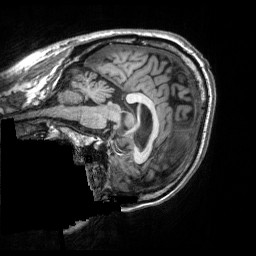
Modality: T1w
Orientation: sagittal
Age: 62
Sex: male
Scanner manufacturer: siemens
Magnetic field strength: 3 T
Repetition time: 2.5 s
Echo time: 0.00248 s